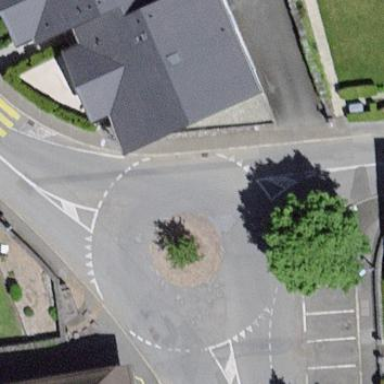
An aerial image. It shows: Residential road with roundabout.